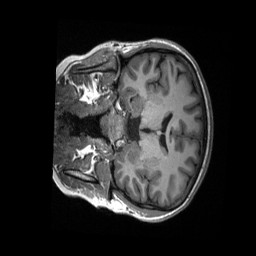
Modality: T1w
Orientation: coronal
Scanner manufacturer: siemens
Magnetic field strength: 3 T
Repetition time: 2.3 s
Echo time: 0.00232 s